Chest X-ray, AP view. Patient: 29 years old, sex F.
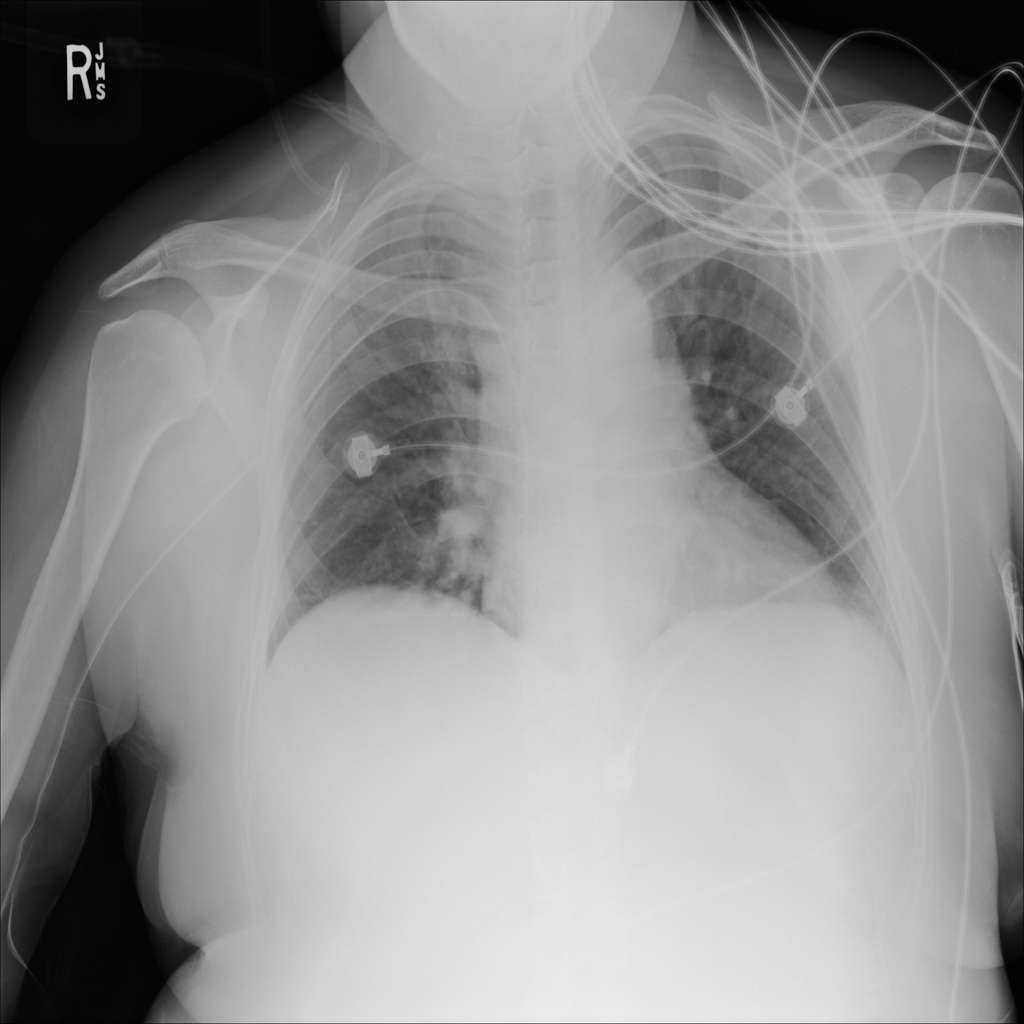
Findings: No Finding